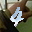
Label: 4